Question: I have a fresh installation for Python on my PC. To reproduce the issue, I open the command prompt and executed the command:
'''
pip install selenium
'''
I am seeing the following error:
> TypeError: 'module' object is not callable

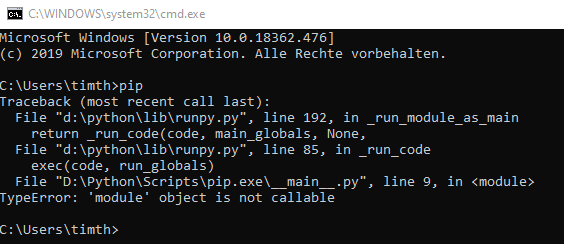
Answer: this fiexed it:
python -m pip install selenium --user